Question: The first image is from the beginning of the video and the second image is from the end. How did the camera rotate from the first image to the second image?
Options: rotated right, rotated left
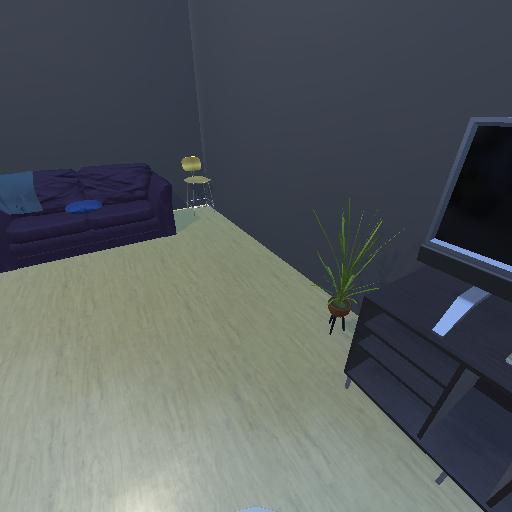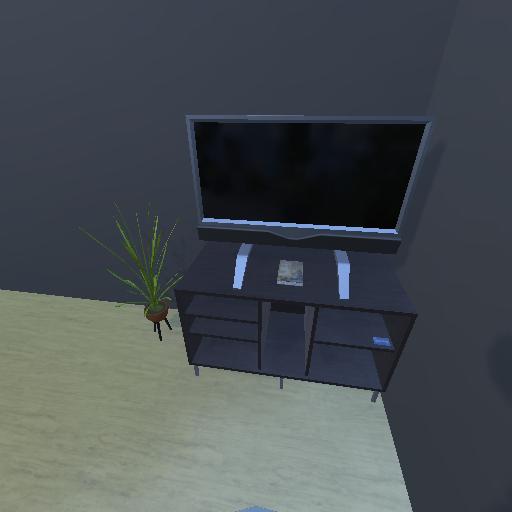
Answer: rotated right